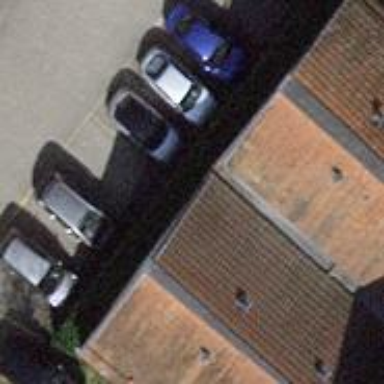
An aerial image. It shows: Parking available on the street side.